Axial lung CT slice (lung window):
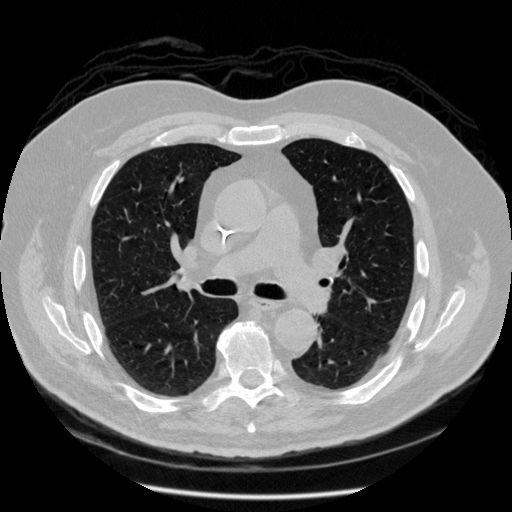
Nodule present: no